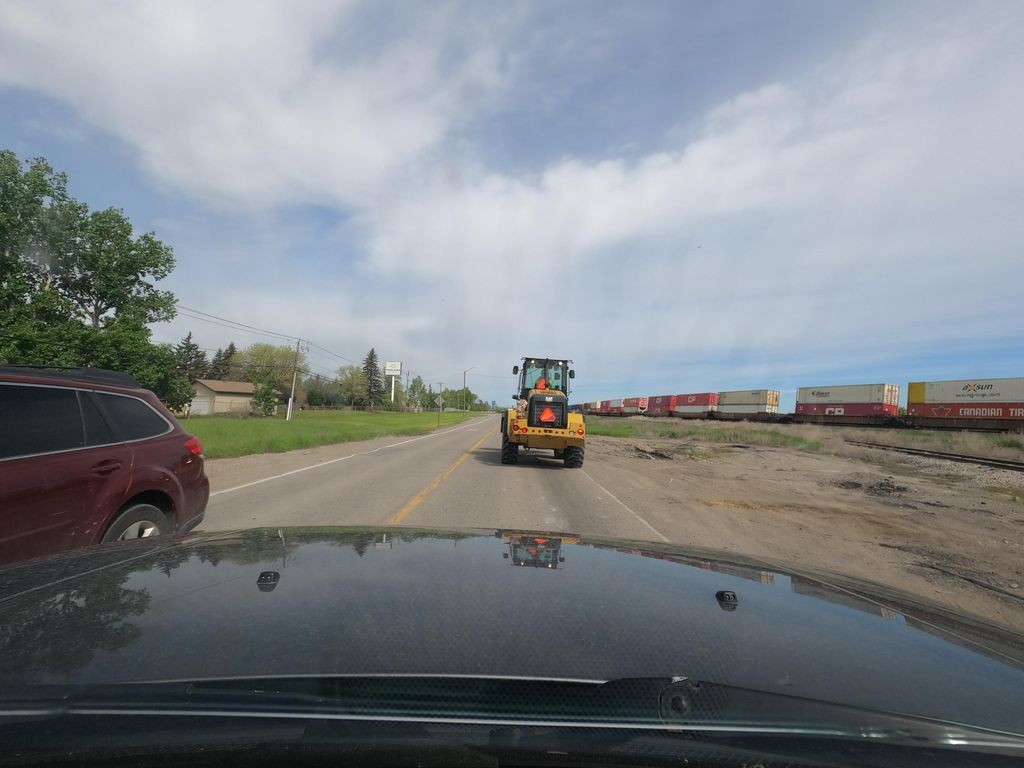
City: calgary